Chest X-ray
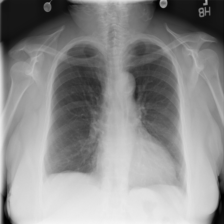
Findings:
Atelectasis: negative
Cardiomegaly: negative
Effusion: negative
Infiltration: negative
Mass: negative
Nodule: negative
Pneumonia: negative
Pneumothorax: negative
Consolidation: negative
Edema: negative
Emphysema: positive
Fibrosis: negative
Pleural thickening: negative
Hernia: negative